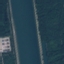
Label: River